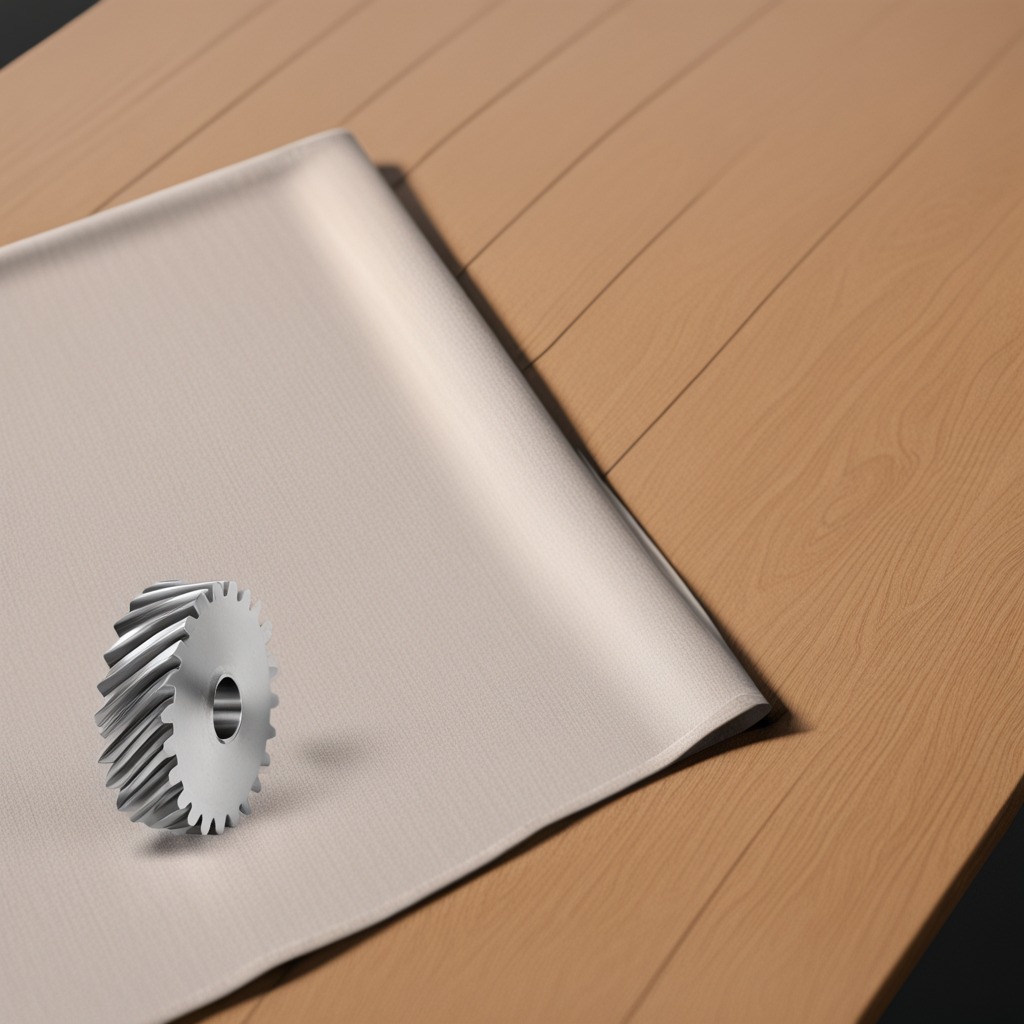
A steel gear with teeth is lying on the wooden table.